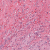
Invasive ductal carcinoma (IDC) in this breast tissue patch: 0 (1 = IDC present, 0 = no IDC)